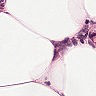
Metastatic tissue present: no